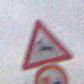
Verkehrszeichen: WildwechselRechts
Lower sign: UeberholverbotKraftfahrzeuge
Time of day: Midday
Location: Outdoor (RoadRail)
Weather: Overcast
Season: NotSpecified
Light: Natural